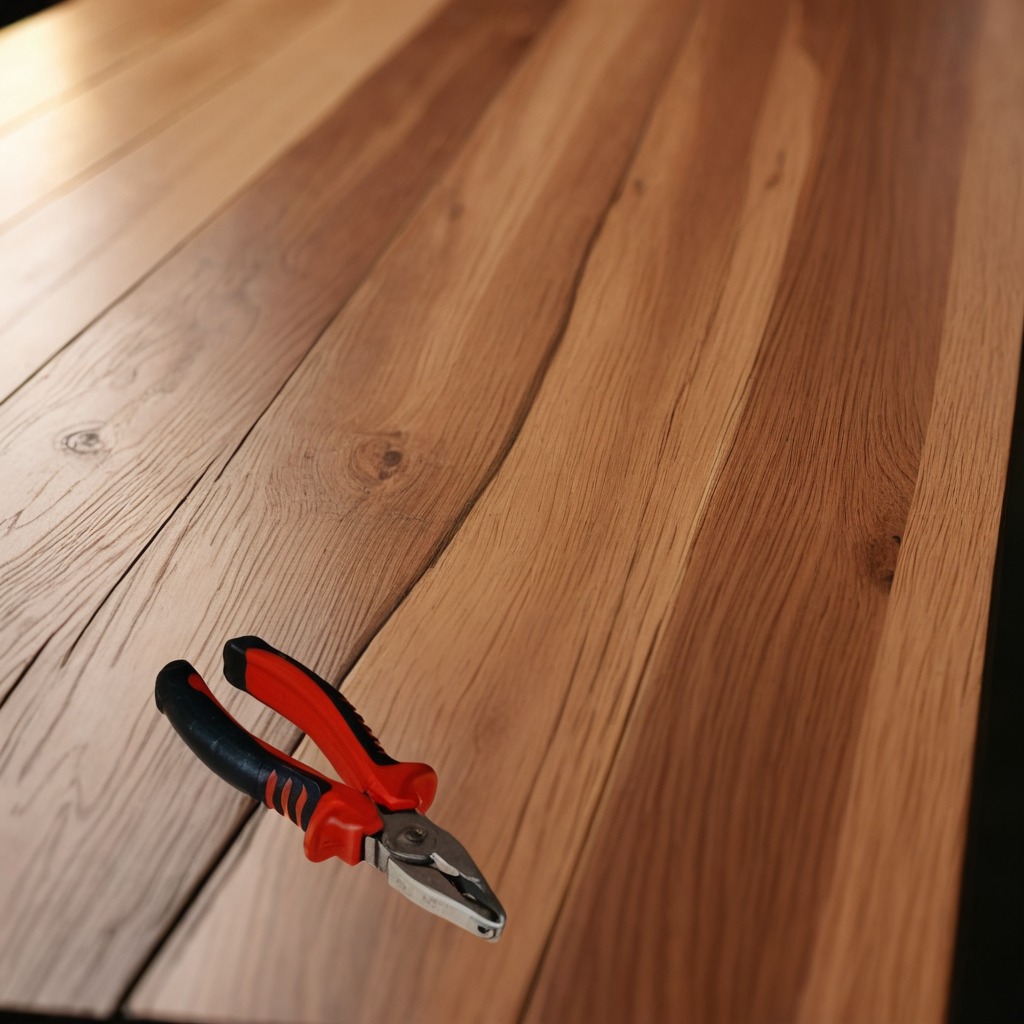
A plier is lying on a wooden table in a carpentry studio.